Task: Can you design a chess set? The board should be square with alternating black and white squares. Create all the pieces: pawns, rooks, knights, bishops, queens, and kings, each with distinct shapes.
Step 2034:
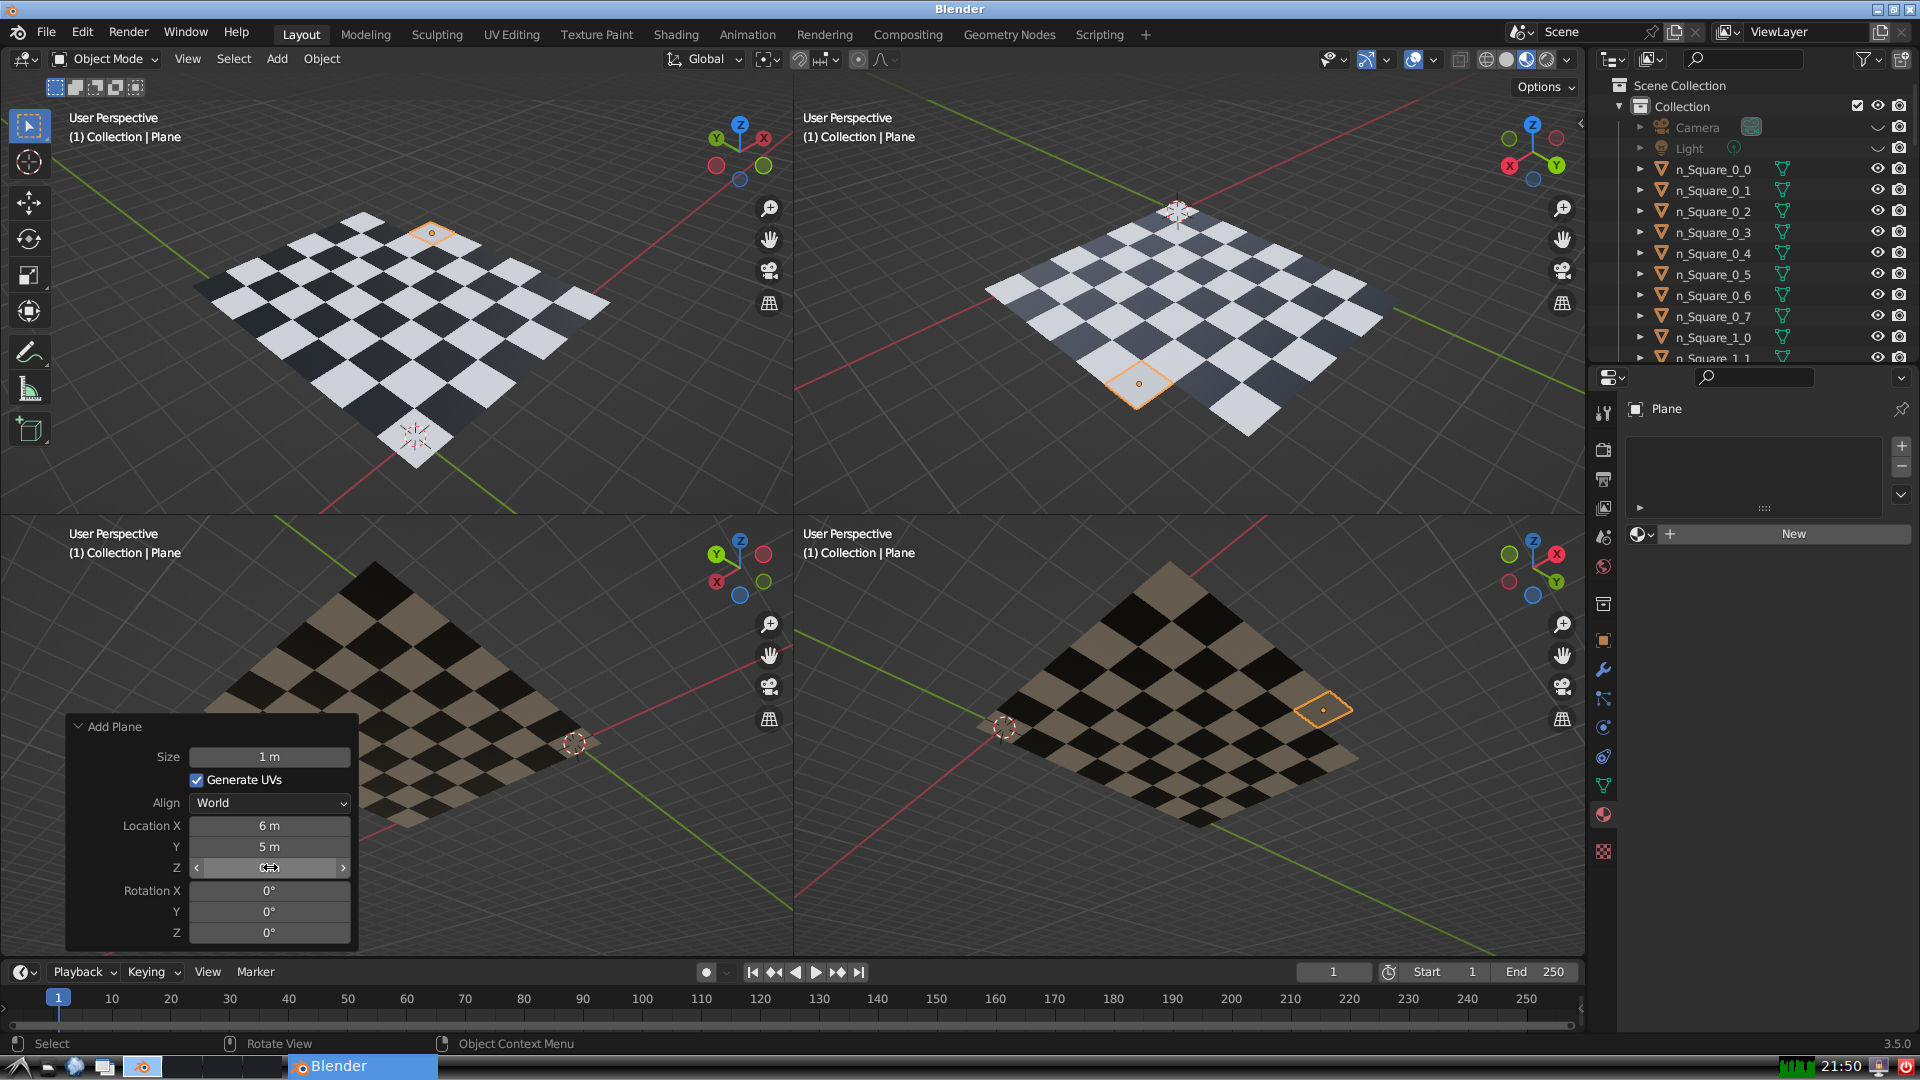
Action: click: no